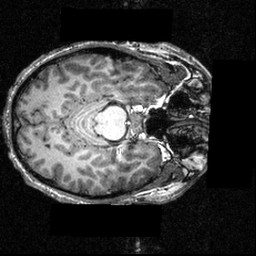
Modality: T1w
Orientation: axial
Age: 23
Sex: male
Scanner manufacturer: siemens
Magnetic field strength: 3.951 T
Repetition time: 1.5 s
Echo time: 0.00335 s